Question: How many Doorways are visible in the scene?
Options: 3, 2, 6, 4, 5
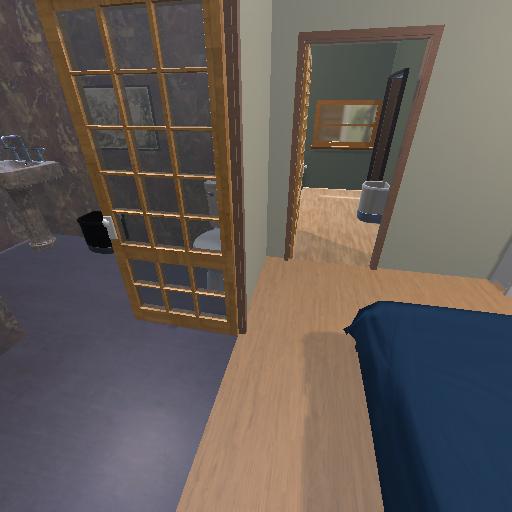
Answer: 3